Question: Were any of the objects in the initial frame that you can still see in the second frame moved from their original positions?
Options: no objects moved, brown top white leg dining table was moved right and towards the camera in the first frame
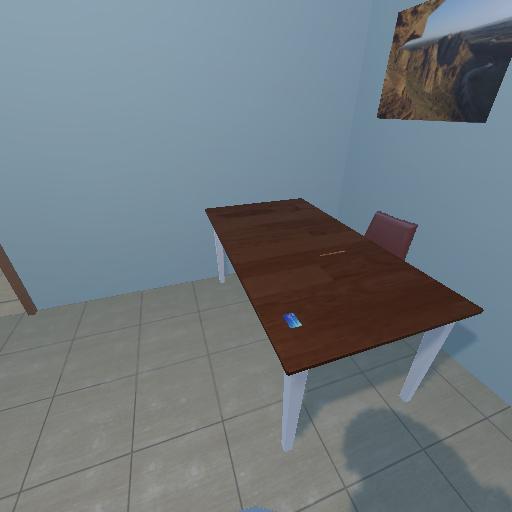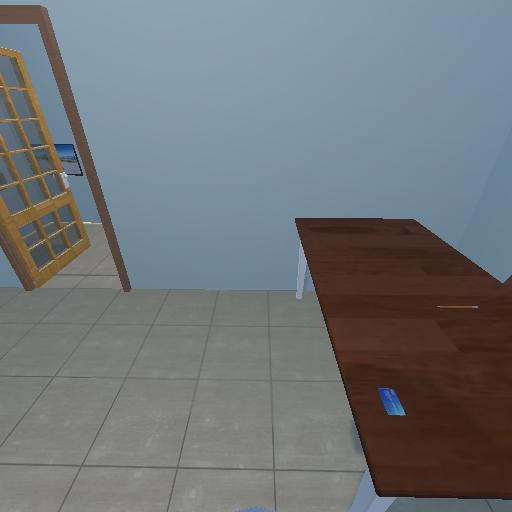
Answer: no objects moved